Question: I'm making a report using 'crystal report' and I want to get the 'total amount' from a 'data adapter' so I have two queries. What I want to do is I want to the 'two datasets' to make it one statement when filling in the crystal report. But it seems that 'merging' datasets is not working for me. I'm using 'sql server' for my backend. Any other approach? Here is my code:

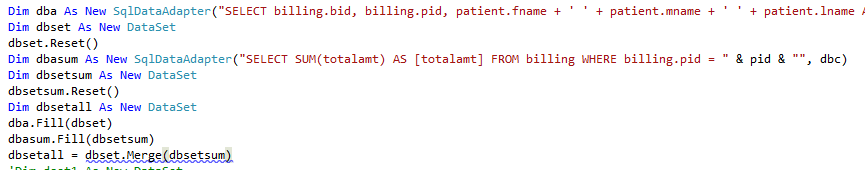
Answer: I don't think using 2 DataSets is necessary to accomplish this. Try to do it with only the 1st query/DataSet.
Typical way to display total amount of data in crystal report is using . Specify which column to aggregate and the aggregate function of choice ('SUM' function in this case) :
## Steps

## Result

<URL>